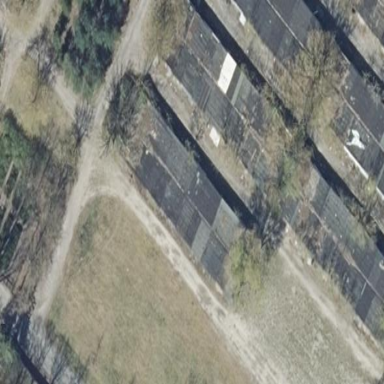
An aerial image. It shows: Garage building.